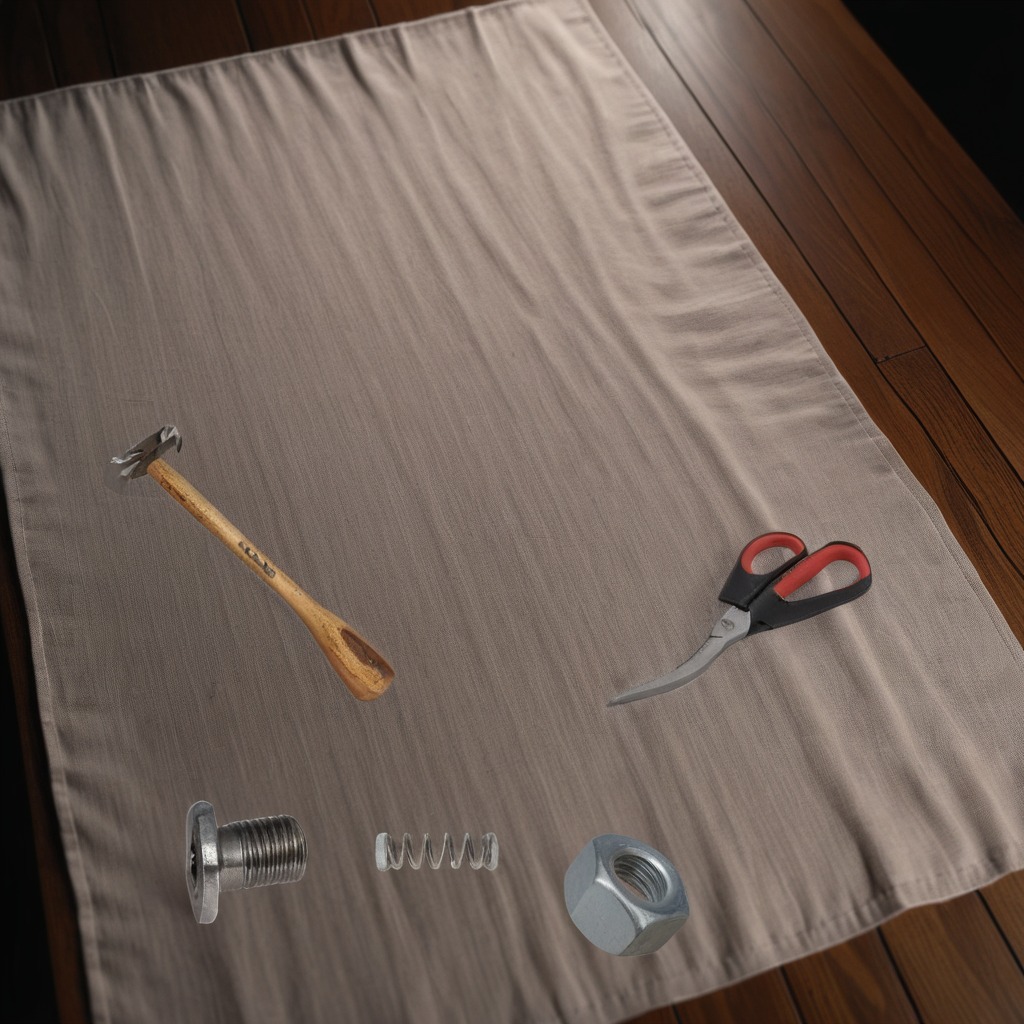
A metal machine screw, a hammer, a coiled metal spring, a metal nut, and a pair of scissors are lying on a wooden table inside a workshop at night dim ambient light soft shadows worn but beneath the cloth.